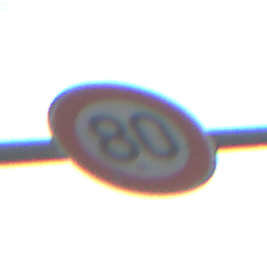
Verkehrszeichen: Geschwindigkeit80
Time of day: MorningAfternoon
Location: Outdoor (Nature)
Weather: PartlyCloudy
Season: NotSpecified
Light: Natural